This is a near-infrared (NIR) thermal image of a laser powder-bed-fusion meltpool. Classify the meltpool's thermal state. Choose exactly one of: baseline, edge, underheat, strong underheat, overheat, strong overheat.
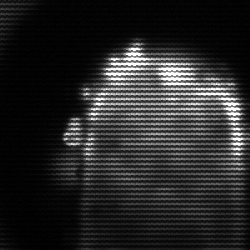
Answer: baseline